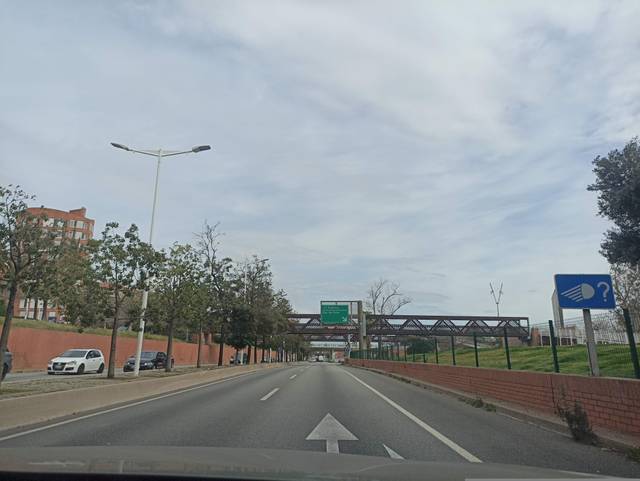
Region: Spain
Coordinates: 41.391, 2.201